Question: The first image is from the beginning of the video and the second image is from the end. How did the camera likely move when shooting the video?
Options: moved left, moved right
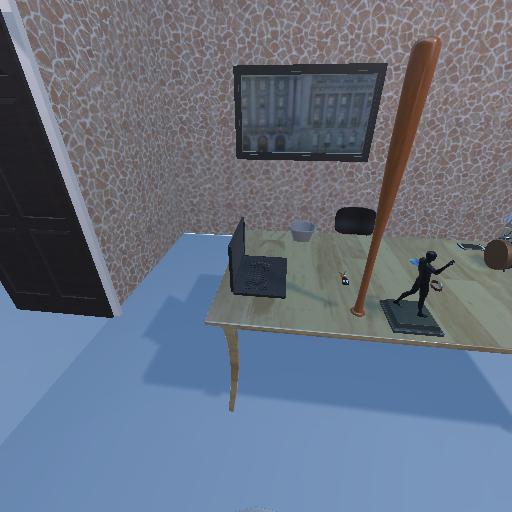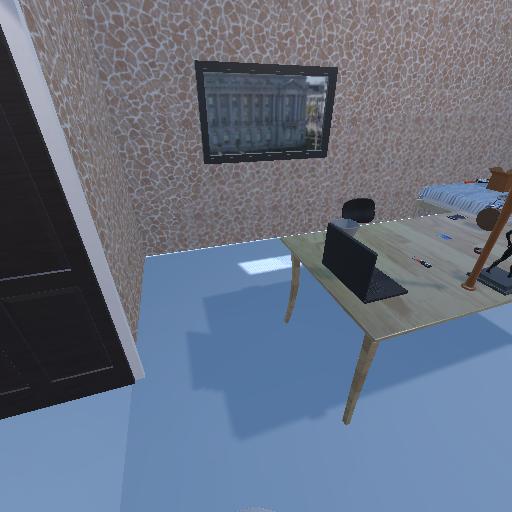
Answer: moved left